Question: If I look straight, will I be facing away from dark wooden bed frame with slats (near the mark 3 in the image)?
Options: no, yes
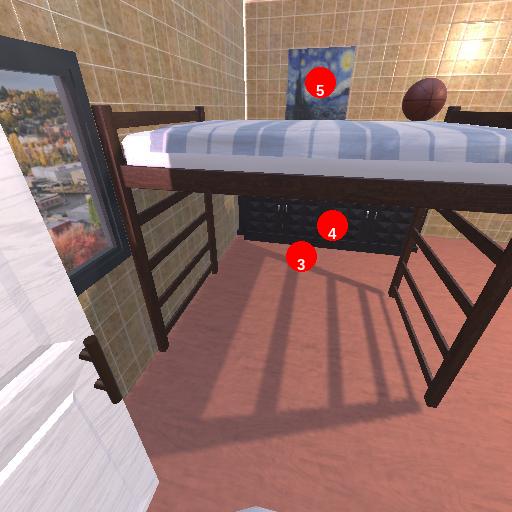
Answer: no